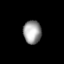
Tissue: lung
Cell type: Fibroblasts
Senescence score: 0.5505
Nuclear area (px): 409
Mean DAPI intensity: 157.824